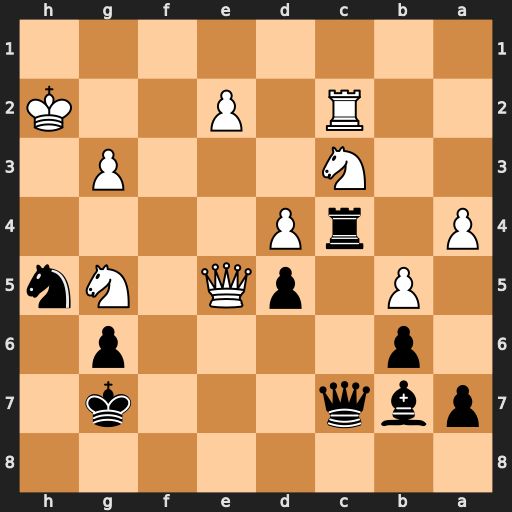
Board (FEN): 8/pbq3k1/1p4p1/1P1pQ1Nn/P1rP4/2N3P1/2R1P2K/8
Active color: b
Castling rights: -
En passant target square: -
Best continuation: Qxe5 dxe5 d4